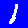
Digit: 1